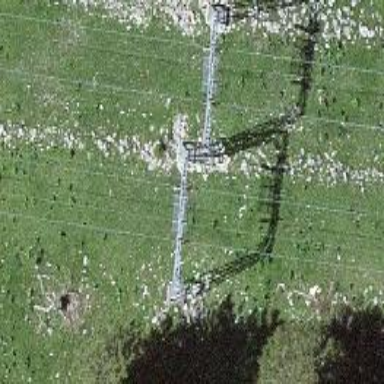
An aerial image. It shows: Pylon used for aerialway.